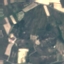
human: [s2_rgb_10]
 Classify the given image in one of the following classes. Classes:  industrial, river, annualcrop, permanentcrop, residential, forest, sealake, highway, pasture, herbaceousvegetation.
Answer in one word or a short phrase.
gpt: PermanentCrop